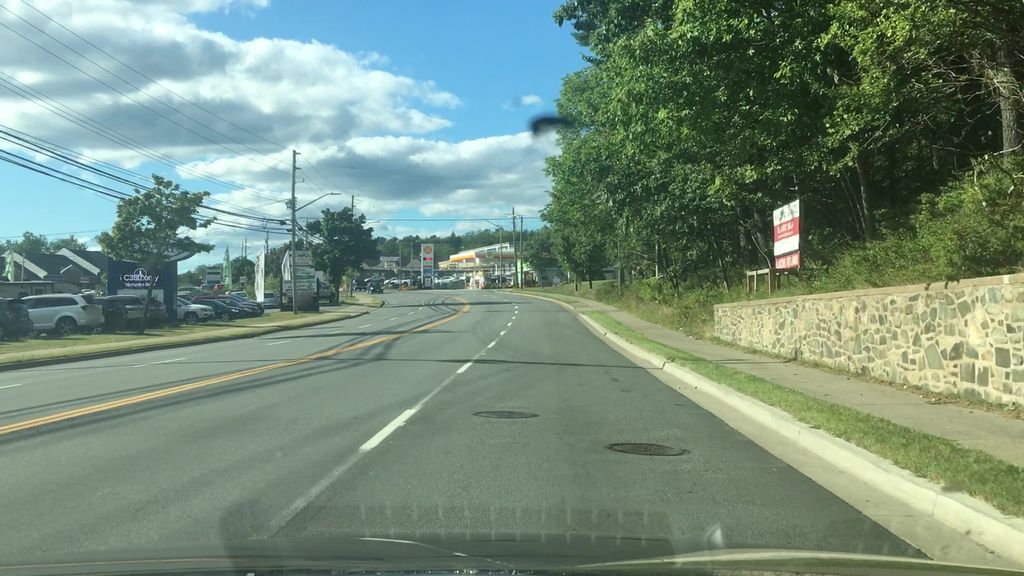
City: halifax